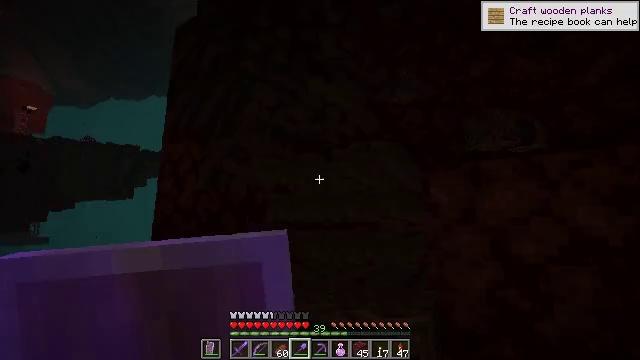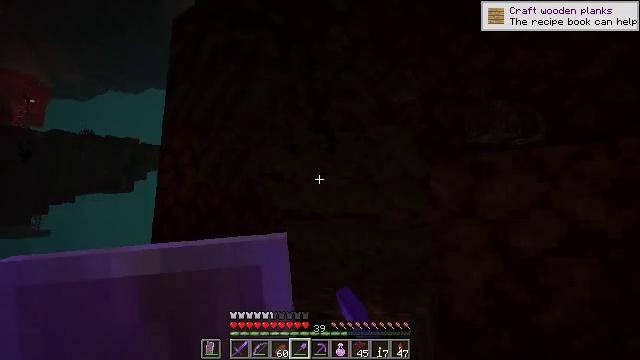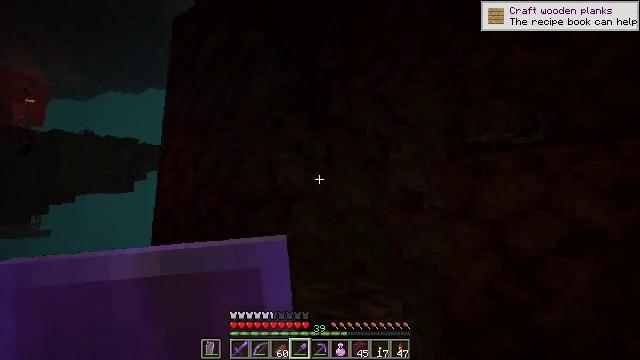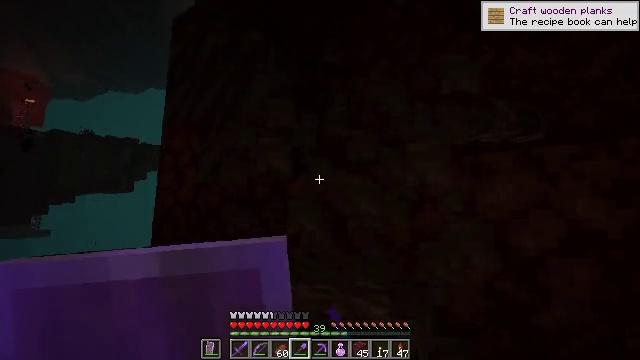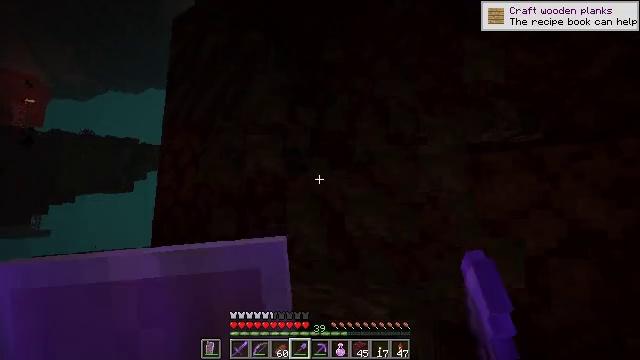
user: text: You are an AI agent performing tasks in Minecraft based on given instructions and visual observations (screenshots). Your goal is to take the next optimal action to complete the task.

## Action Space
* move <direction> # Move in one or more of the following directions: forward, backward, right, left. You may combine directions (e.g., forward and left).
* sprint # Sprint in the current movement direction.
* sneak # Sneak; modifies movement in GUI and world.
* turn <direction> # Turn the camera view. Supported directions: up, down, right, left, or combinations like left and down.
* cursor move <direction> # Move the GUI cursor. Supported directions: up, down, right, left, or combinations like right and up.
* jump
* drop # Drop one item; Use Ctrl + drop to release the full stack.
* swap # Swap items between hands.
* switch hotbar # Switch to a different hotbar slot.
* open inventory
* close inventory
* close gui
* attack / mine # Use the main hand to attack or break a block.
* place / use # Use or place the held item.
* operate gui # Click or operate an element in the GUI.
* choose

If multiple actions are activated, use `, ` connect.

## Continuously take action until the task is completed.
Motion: motion action
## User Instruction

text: Gather soul sand from the Nether.
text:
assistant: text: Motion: turn down, attack / mine
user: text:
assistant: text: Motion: attack / mine
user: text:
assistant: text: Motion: attack / mine
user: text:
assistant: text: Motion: attack / mine
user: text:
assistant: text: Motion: attack / mine